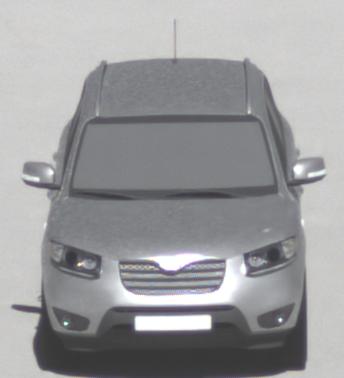
Make: Hyundai
Model: Santa Fe 2.4
Detailed model: Santa Fe (CM)
Model produced from: 2010/01
Model produced until: 2012/09
Doors: 5
Color: white
Road condition: dry road
Daytime: midday
Contrast: high contrast